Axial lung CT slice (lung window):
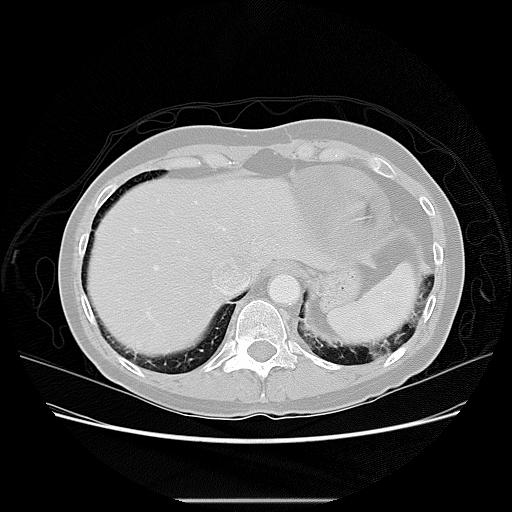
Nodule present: no